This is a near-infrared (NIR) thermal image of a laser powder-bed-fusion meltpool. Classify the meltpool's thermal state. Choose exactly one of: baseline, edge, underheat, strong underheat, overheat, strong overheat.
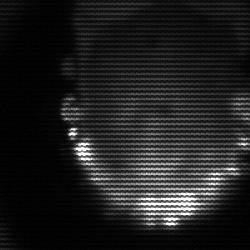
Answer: baseline